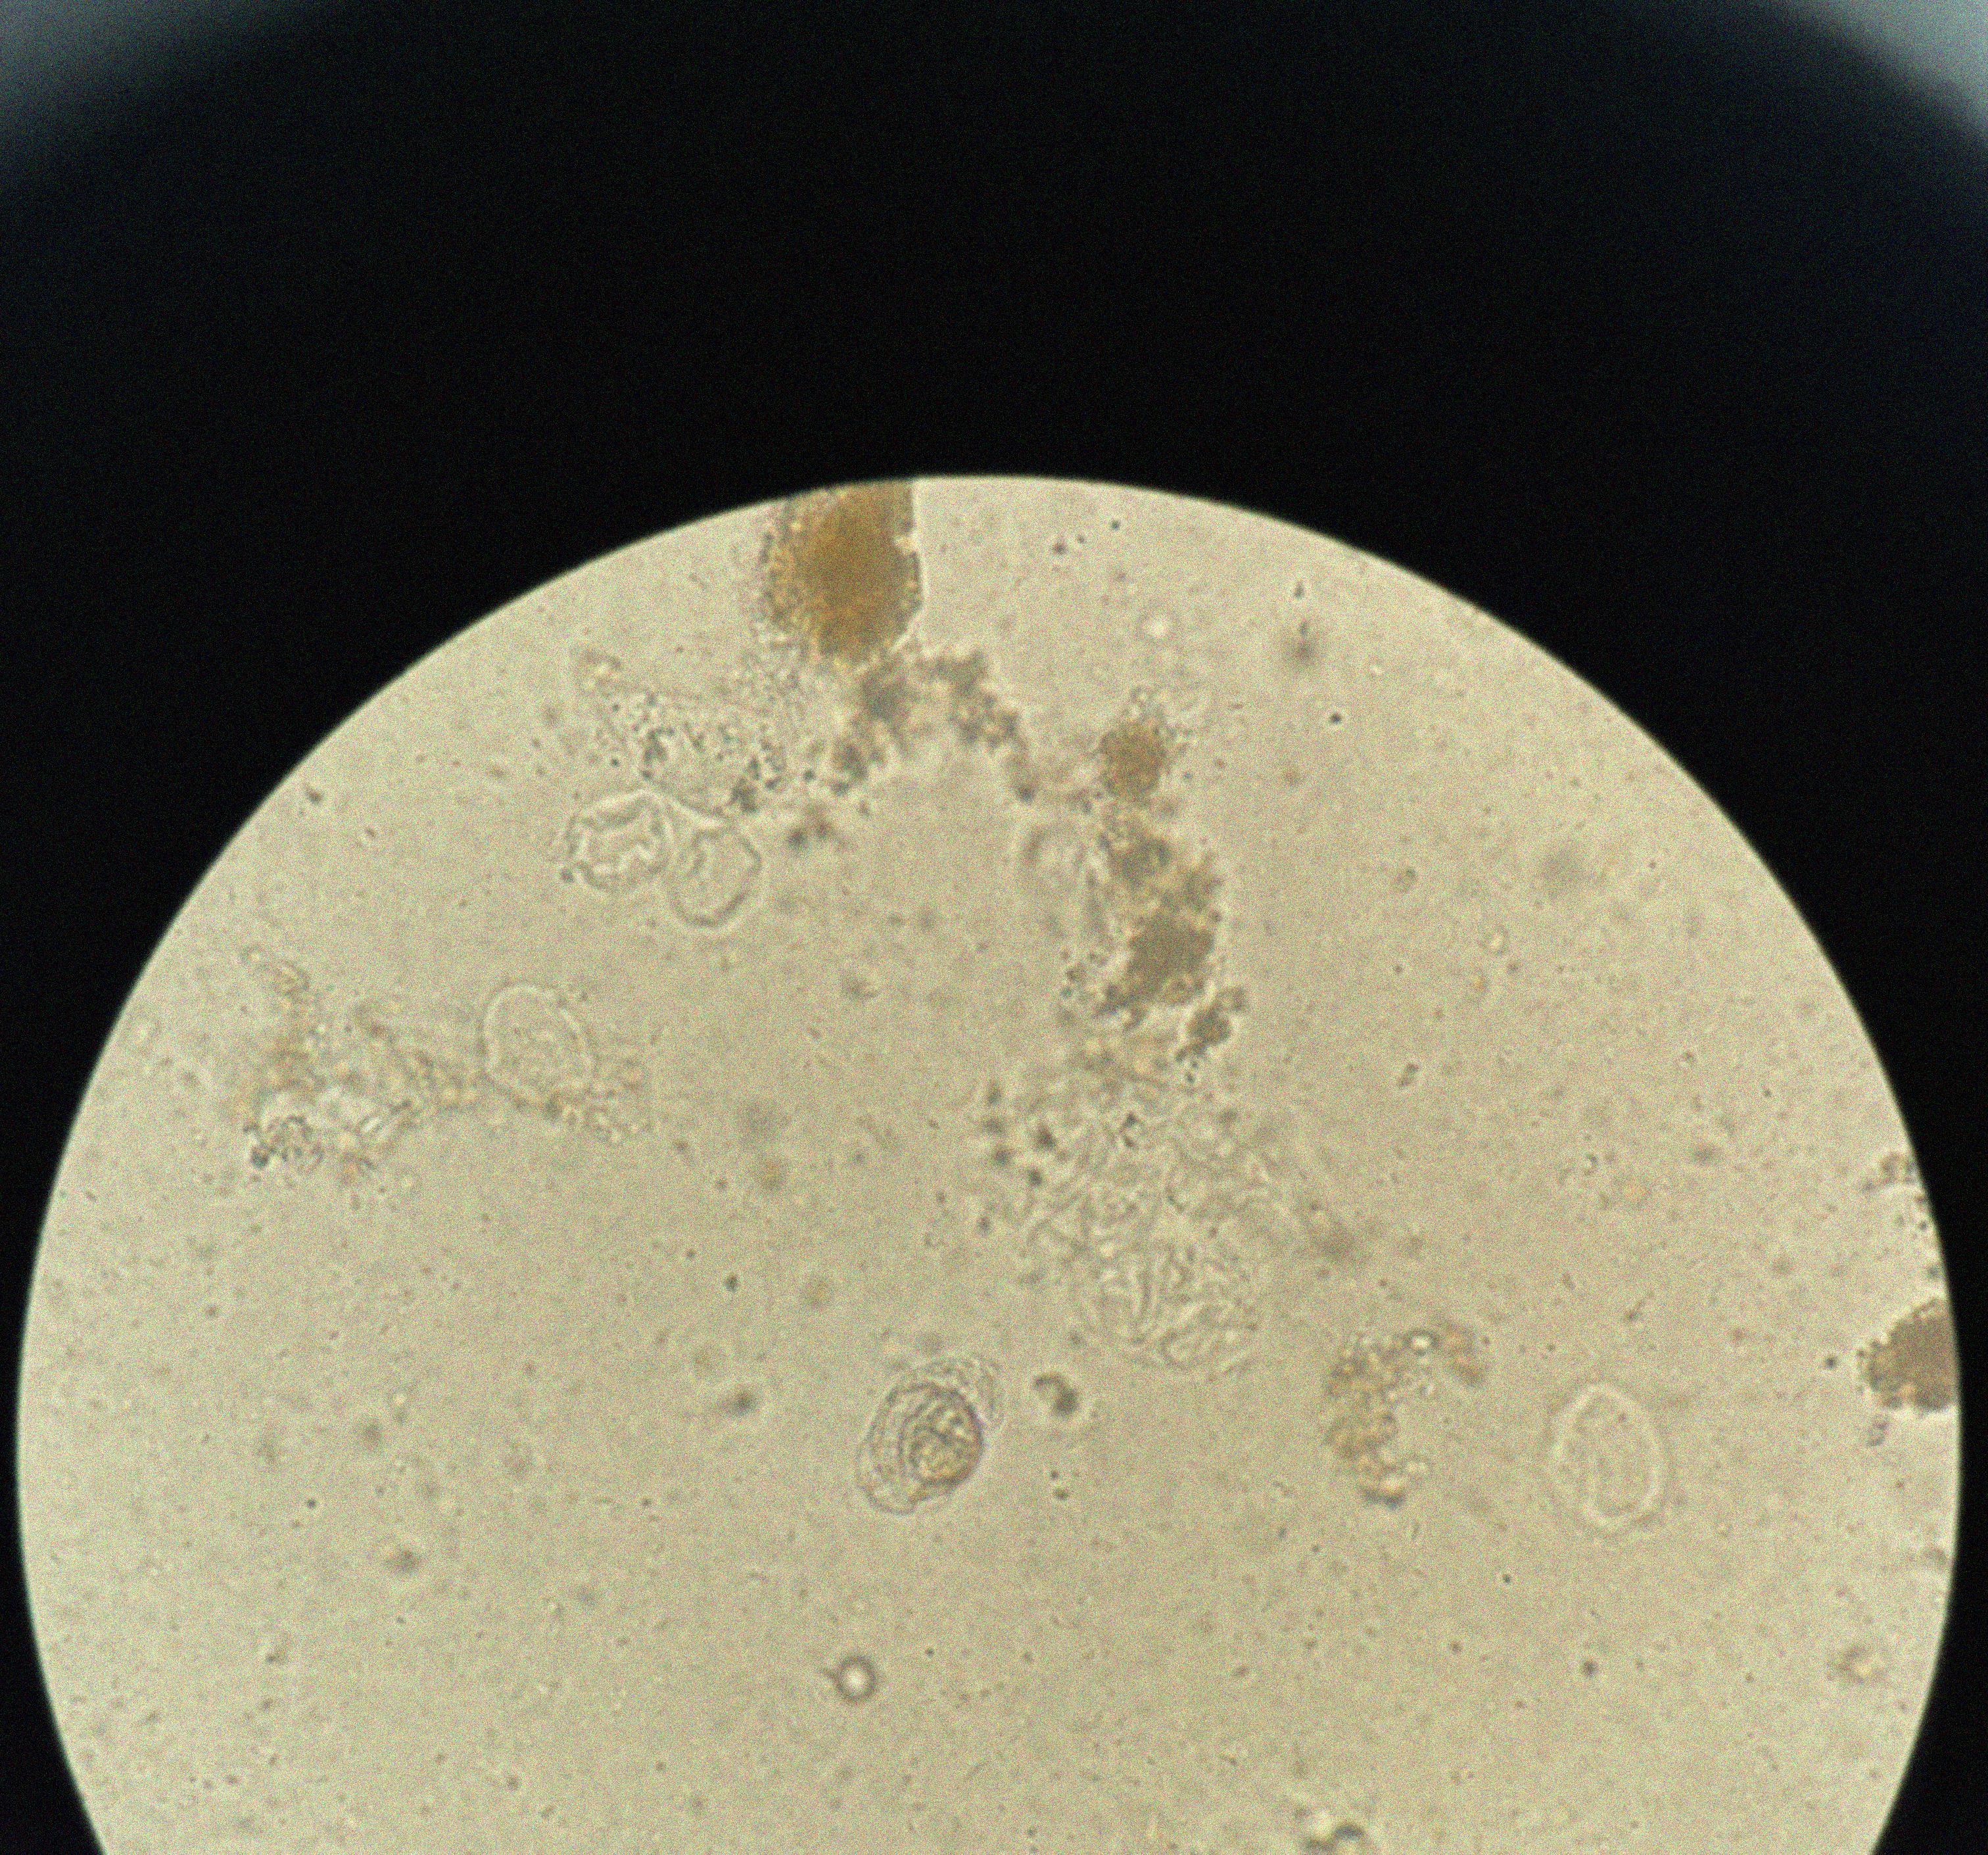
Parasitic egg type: Hymenolepis nana